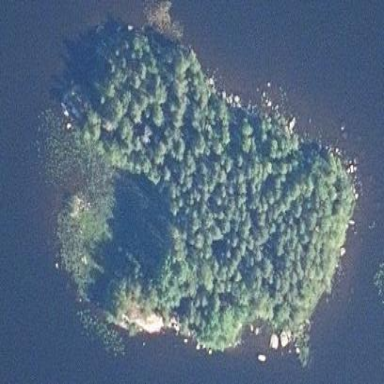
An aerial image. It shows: Islet.